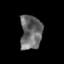
Tissue: skin
Cell type: Epithelial cells
Senescence score: 0.2456
Nuclear area (px): 726
Mean DAPI intensity: 105.394